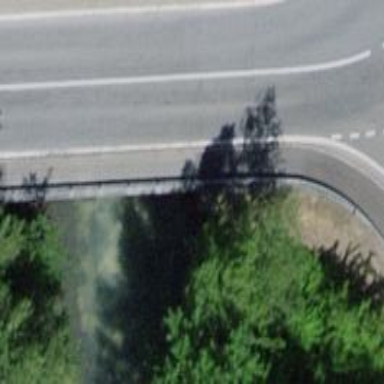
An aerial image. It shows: Sidewalk bridge over footway.